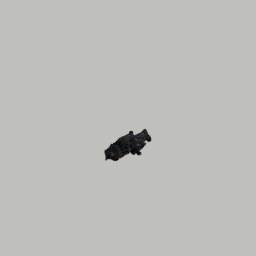
Label: people